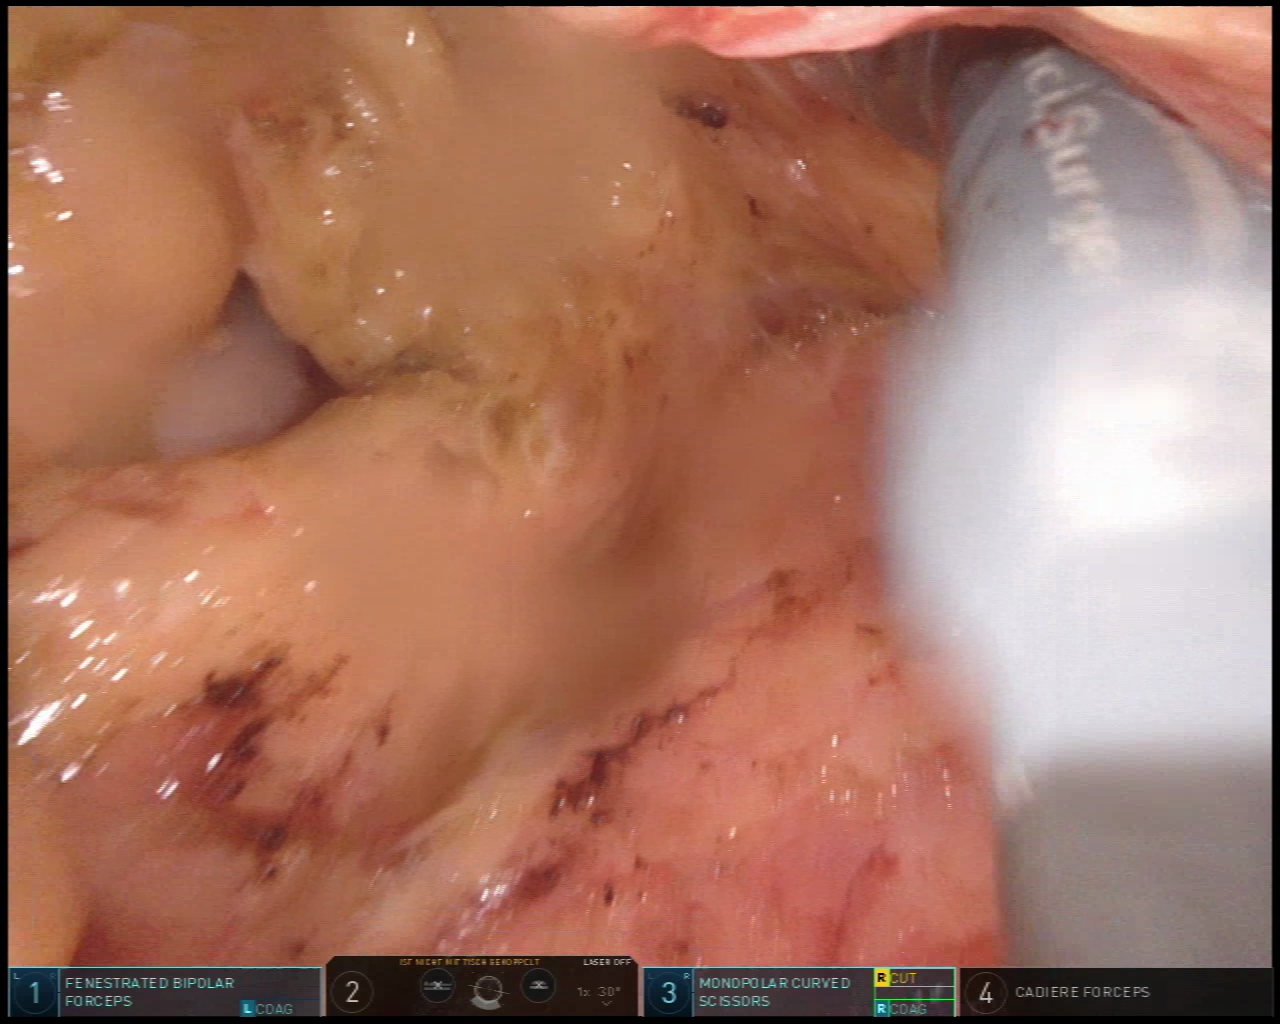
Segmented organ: stomach
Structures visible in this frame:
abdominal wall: no
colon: no
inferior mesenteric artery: no
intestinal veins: no
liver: no
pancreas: yes
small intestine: no
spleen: no
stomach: yes
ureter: no
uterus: no
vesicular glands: no